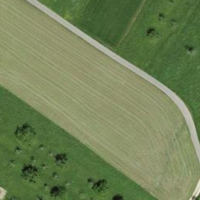
EUNIS habitat code: 25
Species observed at this site:
Milvus milvus